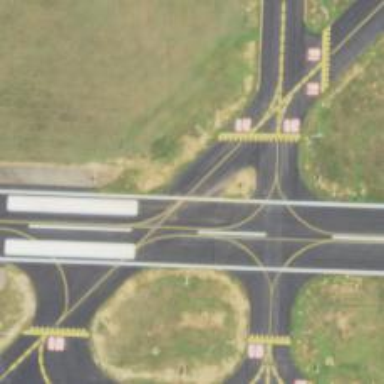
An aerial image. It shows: Taxiway at the airport with asphalt surface.